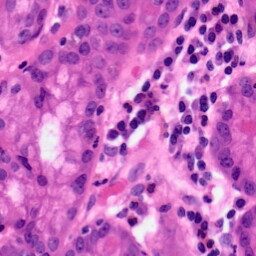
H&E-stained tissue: Pancreatic